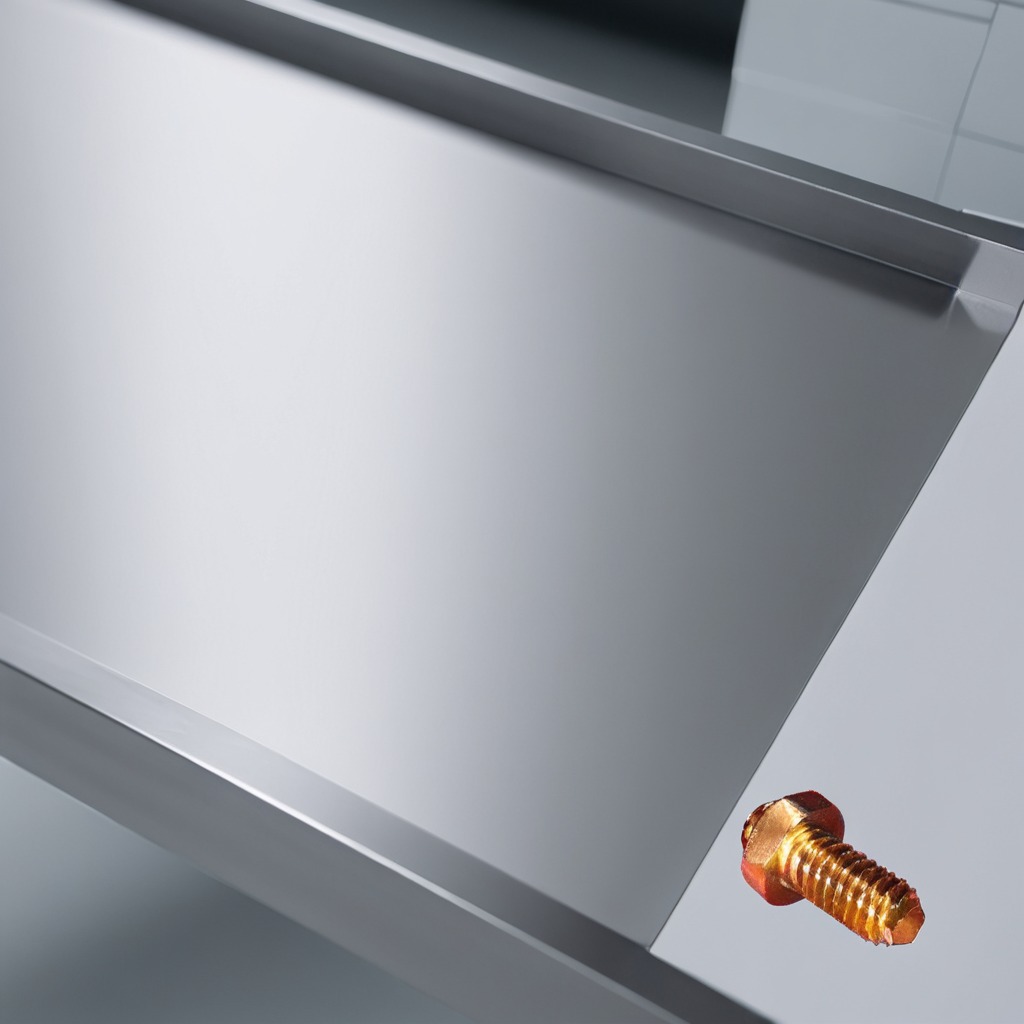
A metal screw is lying on the stainless steel table in a high-end prototyping lab.